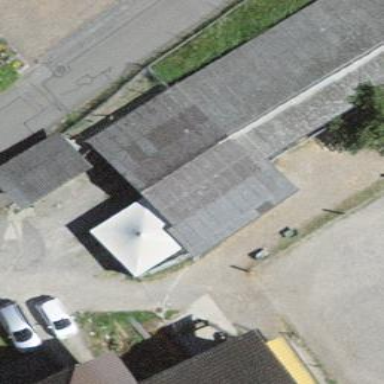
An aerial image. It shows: Stable building.